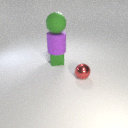
large green rubber sphere above small green metal cube